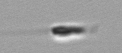
Label: flagellate_morphotype3